Question: I have a MainActivity and I am posting partial code here:
'''
@Override
public boolean onOptionsItemSelected(MenuItem item) {
// Handle item selection
switch (item.getItemId()) {
case R.id.action_quit:
moveTaskToBack(true);
return true;
case R.id.action_help:
//display the help activity
Intent myIntent = new Intent( this, ShowHelp.class);
startActivityForResult(myIntent, 0);
return true;
case R.id.action_about:
//display the about window
//aboutApp();
return true;
default:
return super.onOptionsItemSelected(item);
}
}
public void aboutApp() {
// custom dialog
final Dialog dialog = new Dialog(this);
dialog.setContentView(R.layout.about);
dialog.setTitle("About TollCulator");
TextView textViewAbout = (TextView) dialog.findViewById(R.id.tvContents);
textViewAbout.setText("About: ");
textViewAbout.append("
TollCulator - Toll Calculator");
textViewAbout.setMovementMethod(new ScrollingMovementMethod());
Button btnCloseIt = (Button) dialog.findViewById(R.id.btnOk);
// if button is clicked, close the custom dialog
btnCloseIt.setOnClickListener(new View.OnClickListener() {
public void onClick(View v) {
dialog.dismiss();
}
});
ImageView iv1 = (ImageView) dialog.findViewById(R.id.imgFB);
iv1.setOnClickListener(new View.OnClickListener() {
public void onClick(View v) {
Uri uri = Uri.parse("https://www.facebook.com/PagesByZ"););
Intent intent = new Intent(Intent.ACTION_VIEW, uri);
dialog.cancel();
startActivity(intent);
}
});
dialog.show();
}
'''
ShowHelp.class partial code here which is an Activity on it's own:
'''
@Override
public boolean onOptionsItemSelected(MenuItem item) {
switch(item.getItemId()) {
case <PHONE>:
Intent myIntent = new Intent(getApplicationContext(), MainActivity.class);
startActivityForResult(myIntent, 0);
//finish();
}
return super.onOptionsItemSelected(item);
}
@Override
public void onBackPressed() {
// do something on back.
Intent myIntent = new Intent(getApplicationContext(), MainActivity.class);
startActivityForResult(myIntent, 0);
//finish();
return;
}
'''
Now when i choose 'action_help' from the menu it opens the ShowClass Activity and I can press the back button and it brings me back to MainActivity without any problem.
Now If I choose 'action_about' the About Dialog pops up and If I click on the icon within the Dialog the following pops up:

At this time If I decide to press BACK, instead of closing the pop and displaying my About Dialog, I am just taken to the Homescreen.
'finish();''action_help'
When the Complete action using pops up from the About Dialog, I set up a Log, and it's on the onPause() state and if I did not run ShowHelp in the beginning, my App goes directly to onStop() and onDestroy().
Please help me fix the issue.
To test it, I created a demo without the ShowHelp class with just the dialog and By pressing back button, the Complete actiong using dialog closes and then pressing back again closes the About Dialog. So I am not sure what is going on.
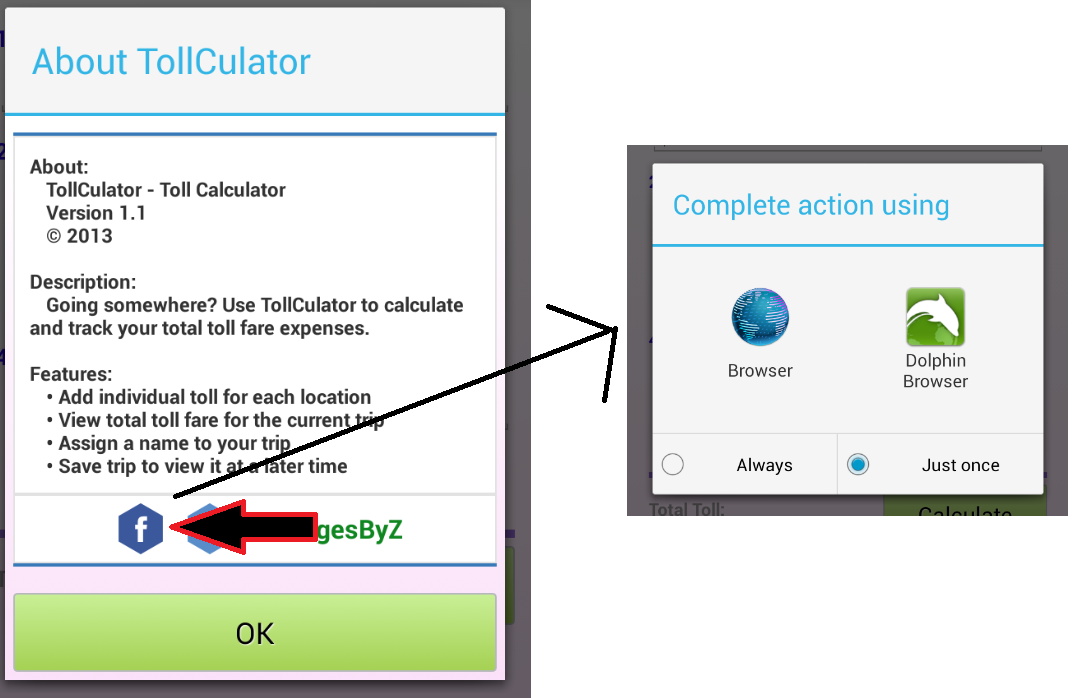
Answer: Declare a global boolean variable 'chooserIsShowing':
'''
boolean chooserIsShowing;
'''
Set it to true here:
'''
ImageView iv1 = (ImageView) dialog.findViewById(R.id.imgFB);
iv1.setOnClickListener(new View.OnClickListener() {
public void onClick(View v) {
// set the flag
chooserIsShowing = true;
Uri uri = Uri.parse("https://www.facebook.com/PagesByZ"););
Intent intent = new Intent(Intent.ACTION_VIEW, uri);
dialog.cancel();
startActivity(intent);
}
});
'''
Change the overriden 'onBackPressed()' method:
'''
@Override
public void onBackPressed() {
if (!chooserIsShowing) {
// do something on back.
Intent myIntent = new Intent(getApplicationContext(), MainActivity.class);
startActivityForResult(myIntent, 0);
finish();
}
// remove the flag
chooserIsShowing = false;
return;
}
'''
Declare 'dialog' as a global variable:
'''
Dialog dialog;
'''
Change 'aboutApp()':
'''
public void aboutApp() {
dialog = new Dialog(this);
....
}
'''
Override 'onKeyDown(int, KeyEvent)' method in MainActivity:
'''
@Override
public boolean onKeyDown(int keyCode, KeyEvent event) {
if (keyCode == KeyEvent.KEYCODE_BACK) {
if (dialog != null && dialog.isShowing()) {
dialog.dismiss();
return true;
}
}
return super.onKeyDown(keyCode, event);
}
'''
You can remove 'chooserIsShowing' as its not required.
A 'noHistory' flag was defined for this activity in the manifest. Removing that and fixing 'onBackPressed()' method of 'ShowHelp' resolved the issue.